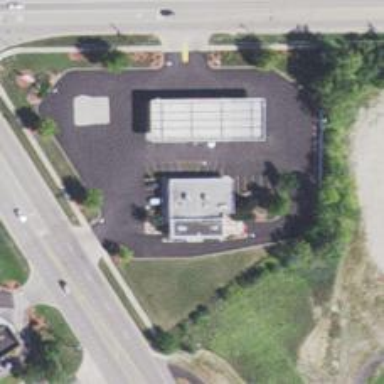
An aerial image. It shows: Convenience shop.